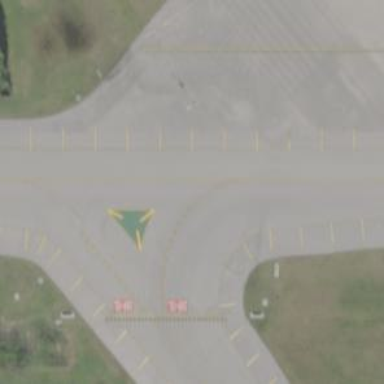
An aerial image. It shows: Image of taxiway at airport.